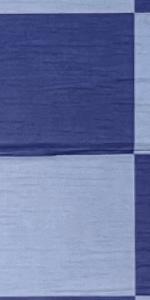
Label: Empty